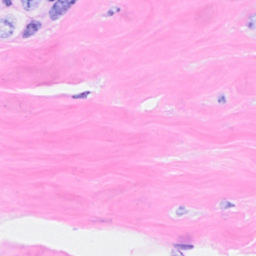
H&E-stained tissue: Breast